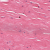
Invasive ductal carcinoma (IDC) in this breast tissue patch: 0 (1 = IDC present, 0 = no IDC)